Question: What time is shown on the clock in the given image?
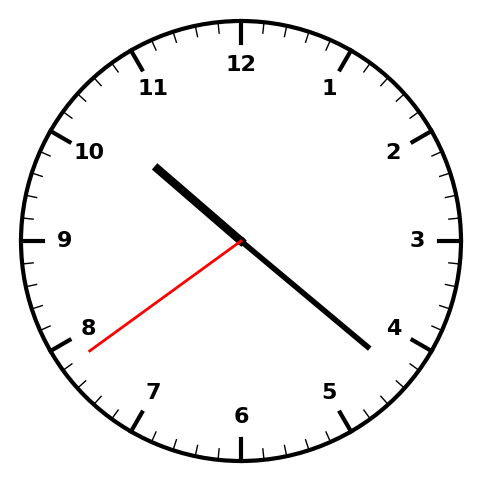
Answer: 10:21:39